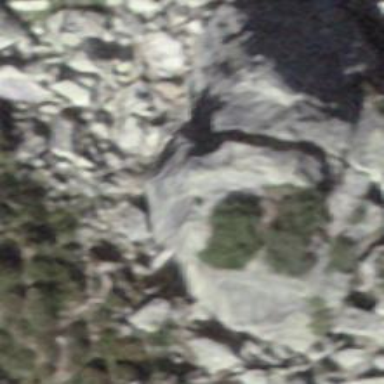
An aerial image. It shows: Crag for climbing.